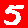
Digit: 5